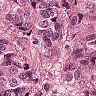
Metastatic tissue present: yes